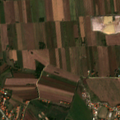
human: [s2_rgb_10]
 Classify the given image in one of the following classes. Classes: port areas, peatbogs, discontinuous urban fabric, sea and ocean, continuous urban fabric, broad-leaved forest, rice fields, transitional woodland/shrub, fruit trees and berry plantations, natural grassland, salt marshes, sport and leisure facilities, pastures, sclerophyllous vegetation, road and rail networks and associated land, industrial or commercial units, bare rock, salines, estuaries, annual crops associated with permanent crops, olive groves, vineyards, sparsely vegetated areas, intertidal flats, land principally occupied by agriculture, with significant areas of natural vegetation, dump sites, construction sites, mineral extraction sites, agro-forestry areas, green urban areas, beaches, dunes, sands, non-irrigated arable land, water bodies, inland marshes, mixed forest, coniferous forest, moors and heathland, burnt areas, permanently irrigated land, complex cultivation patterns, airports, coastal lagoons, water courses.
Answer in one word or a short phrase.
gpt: discontinuous urban fabric, non-irrigated arable land, complex cultivation patterns